Question:
Above is sample data illustrating my question.
What I am trying to achieve is to find all the products in column A that are stored in warehouses BB, CC, and so on but are missing in AA which is a master warehouse. To determine which products need to be added to the master warehouse.
I would greatly appreciate the help.
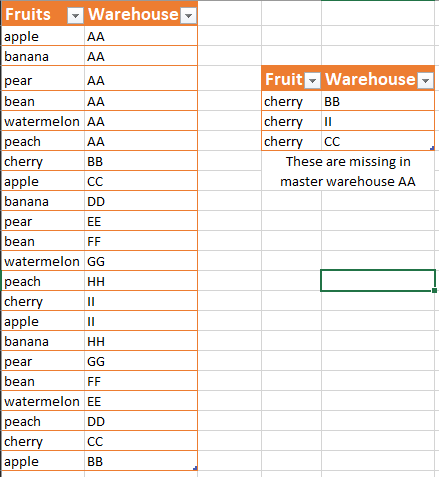
Answer: I'd use the 'not exists' operator:
'''
SELECT DISTINCT fruits
FROM mytable a
WHERE NOT EXSITS (SELECT *
FROM mytable b
WHERE a.fruits = b.fruits AND
b.warehouse = 'AA')
'''